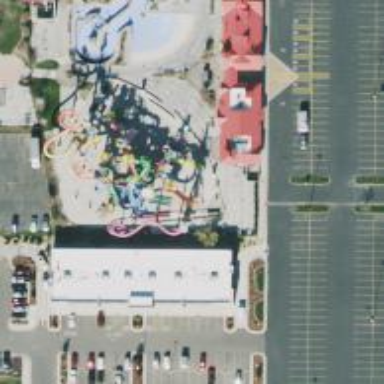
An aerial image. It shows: Water slide attraction.